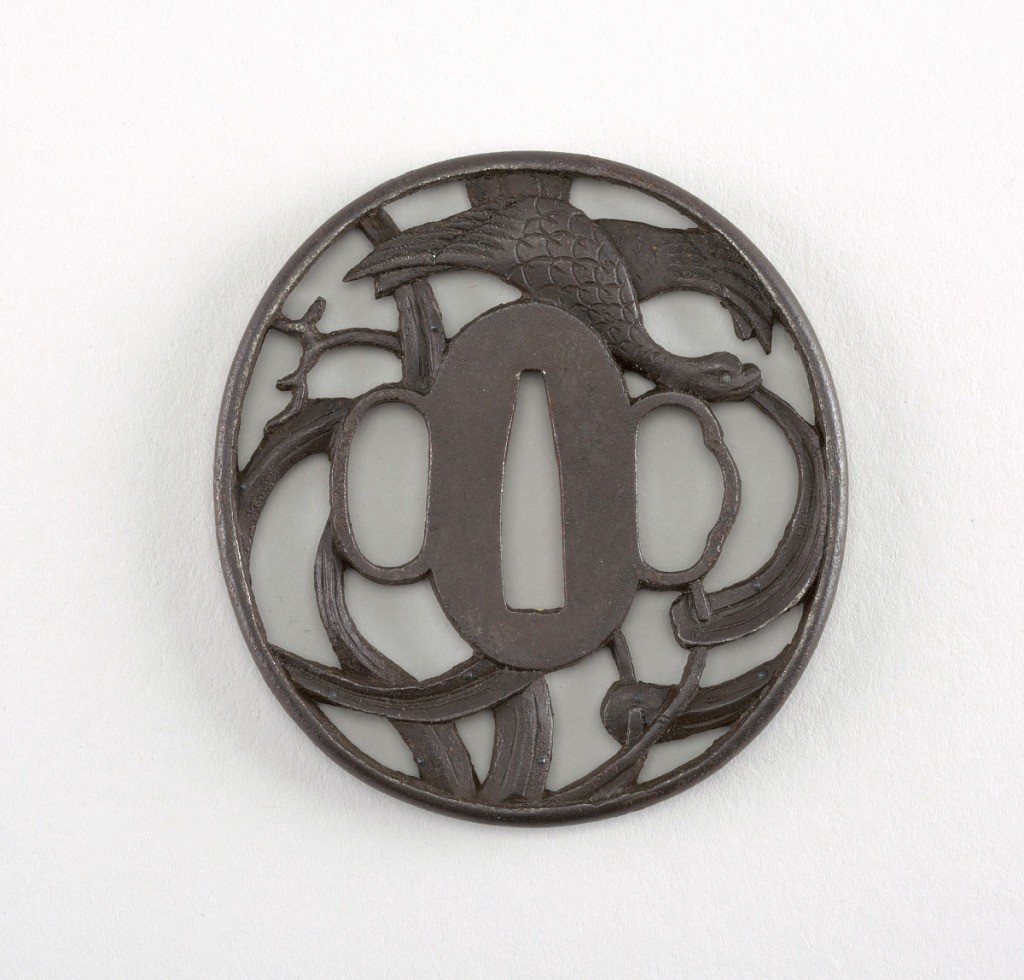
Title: Tsuba
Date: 17th century
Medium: Iron
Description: This iron tsuba is shinmaru gata (a true circle) in shape, and is crafted with sukashi (openwork) with a positive design showing Omodaka plants and a bird. At the center is a nakago-ana, an opening through which the sword passes. Surrounding this is the seppadai, a flat oval area that has a migaki ji (smooth) surface finish. On either side are ryo-hitsu, openings for the kozuka (utility knife) and the kogai (skewer tool). At right is sashi ura, the side which faces the blade, whose opening takes the negative form of a moon. Opposite is the sashi omote side, which faces the sword hilt. Its tri-lobed opening is of the suhama type, and symbolically represents the coastline of Horai, the holy island of the Immortals. The rim of the tsuba is round, or maru-mimi.